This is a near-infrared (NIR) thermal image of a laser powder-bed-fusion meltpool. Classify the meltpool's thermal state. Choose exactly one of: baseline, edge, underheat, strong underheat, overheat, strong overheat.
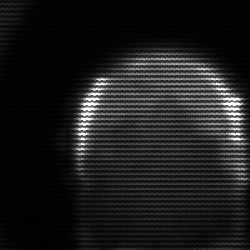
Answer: edge